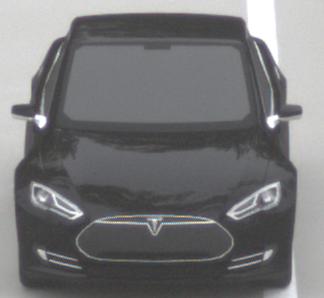
Make: Tesla
Model: Model S 60
Detailed model: Model S
Model produced from: 2013/10
Model produced until: 2014/10
Doors: 5
Color: black
Road condition: dry road
Daytime: midday
Contrast: low contrast